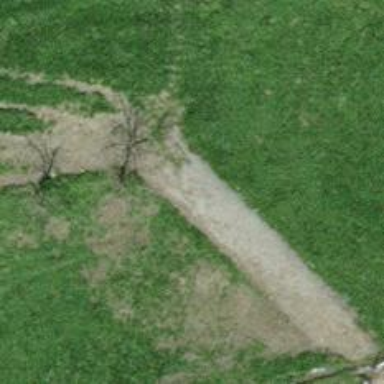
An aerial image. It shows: Broadleaved tree with lush leaves.